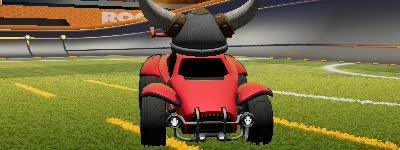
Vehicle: octane